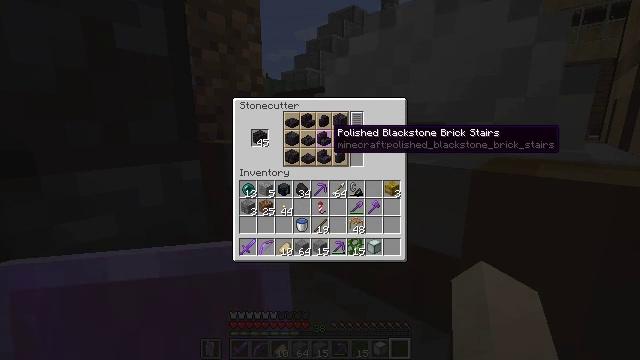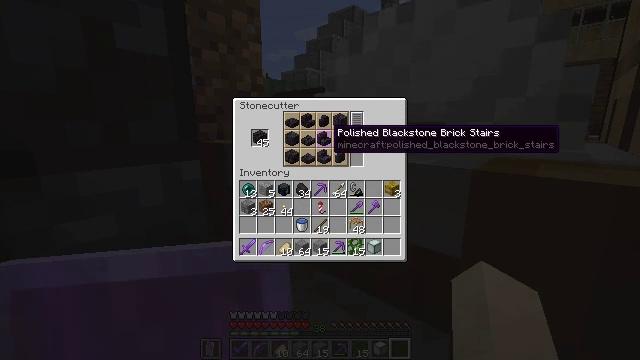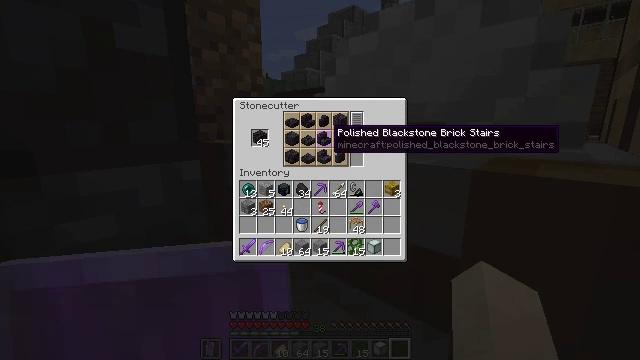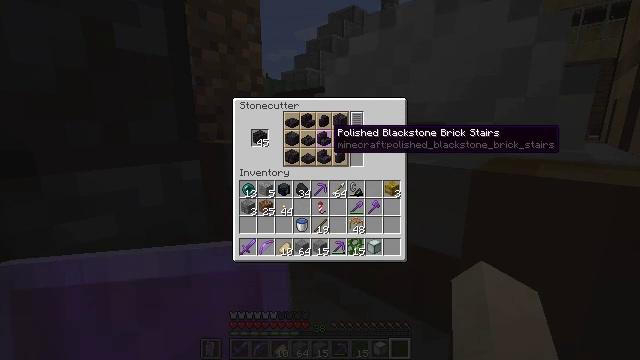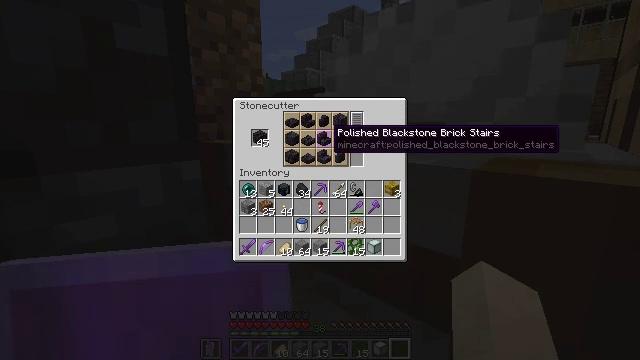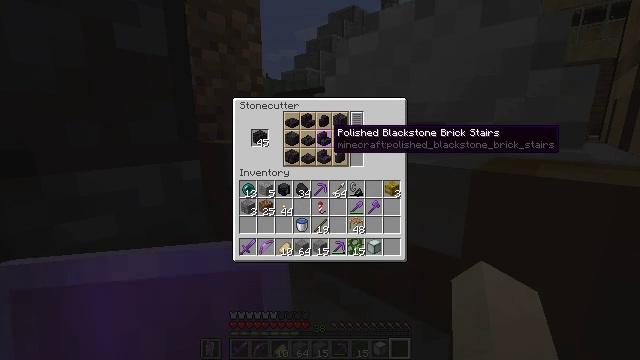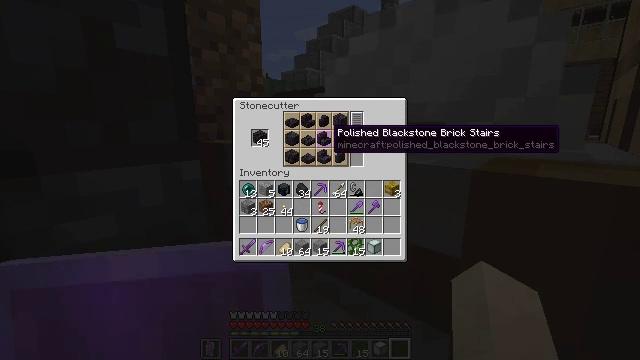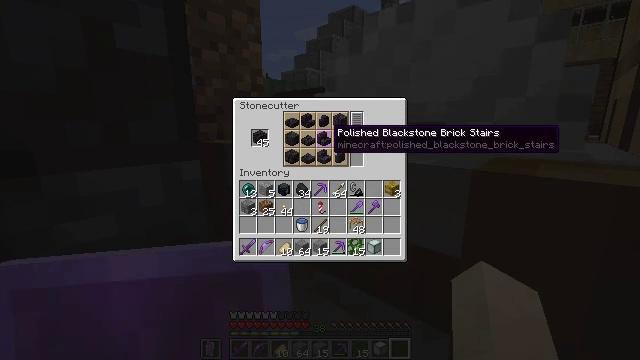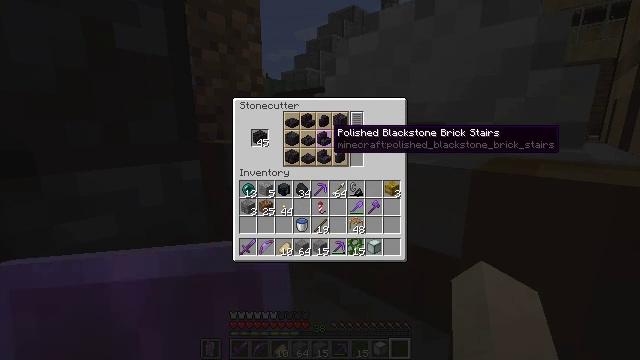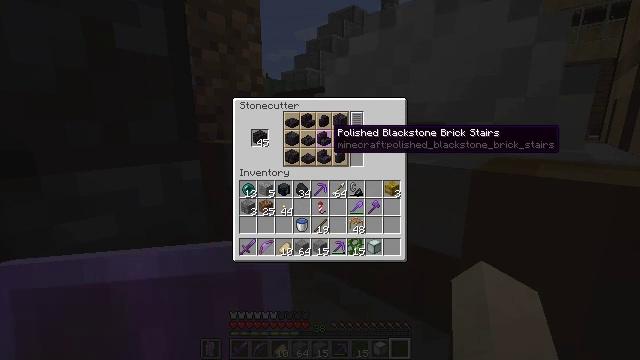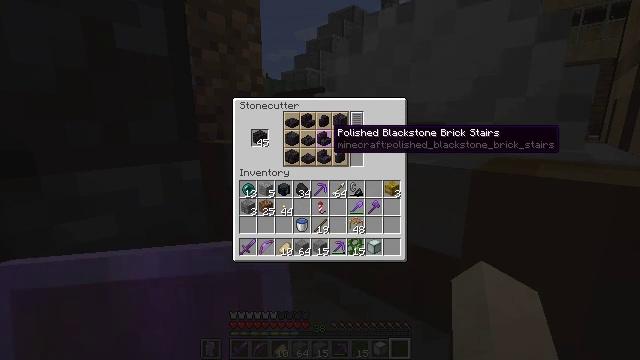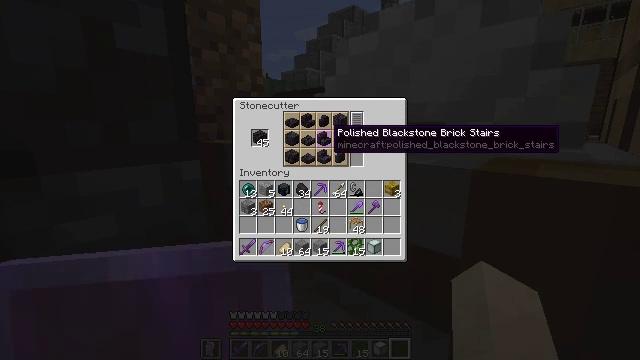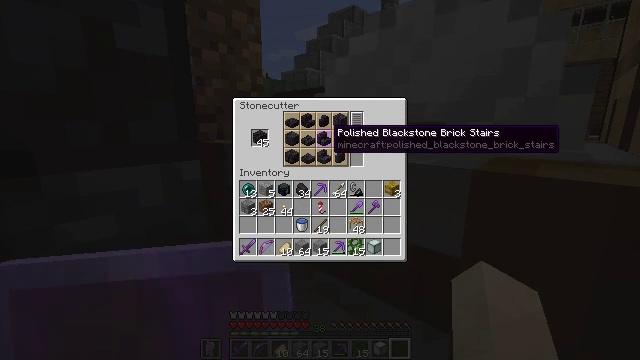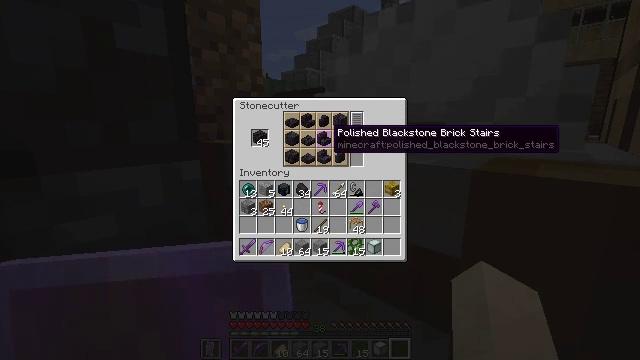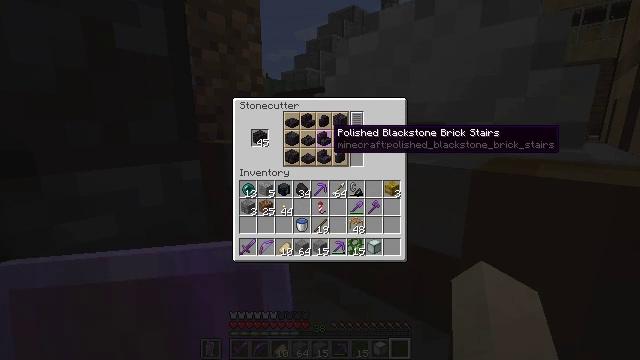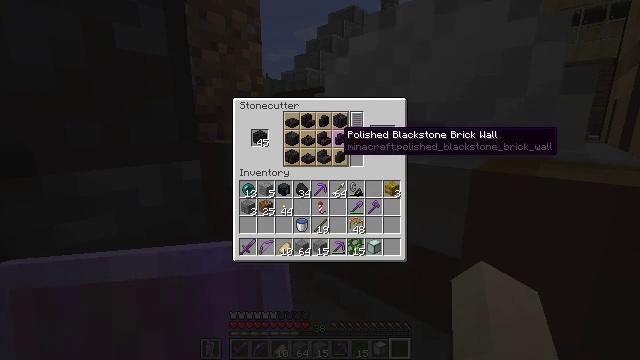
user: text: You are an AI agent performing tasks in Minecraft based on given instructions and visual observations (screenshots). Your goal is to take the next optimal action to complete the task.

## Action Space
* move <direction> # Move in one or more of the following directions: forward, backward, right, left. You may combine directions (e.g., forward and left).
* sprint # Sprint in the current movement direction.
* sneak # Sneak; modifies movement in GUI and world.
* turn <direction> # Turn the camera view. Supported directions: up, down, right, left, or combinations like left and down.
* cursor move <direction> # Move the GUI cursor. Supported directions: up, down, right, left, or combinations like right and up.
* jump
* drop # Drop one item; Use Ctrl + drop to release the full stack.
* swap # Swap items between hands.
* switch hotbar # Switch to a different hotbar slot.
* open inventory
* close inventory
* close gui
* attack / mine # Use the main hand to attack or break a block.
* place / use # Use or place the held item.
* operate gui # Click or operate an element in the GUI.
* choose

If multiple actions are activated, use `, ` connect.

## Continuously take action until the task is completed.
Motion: motion action
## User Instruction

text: Combine polished blackstone to craft polished blackstone stairs.
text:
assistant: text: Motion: no_op
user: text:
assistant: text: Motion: no_op
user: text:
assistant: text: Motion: no_op
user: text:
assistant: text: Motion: no_op
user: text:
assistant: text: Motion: no_op
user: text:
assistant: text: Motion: no_op
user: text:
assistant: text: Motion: no_op
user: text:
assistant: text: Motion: no_op
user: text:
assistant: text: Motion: no_op
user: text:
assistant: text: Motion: no_op
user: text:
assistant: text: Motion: no_op
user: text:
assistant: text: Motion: no_op
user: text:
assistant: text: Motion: no_op
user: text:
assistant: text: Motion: no_op
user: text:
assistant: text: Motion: turn right
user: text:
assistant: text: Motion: turn right
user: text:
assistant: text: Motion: turn right
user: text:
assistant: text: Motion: no_op
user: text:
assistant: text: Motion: no_op
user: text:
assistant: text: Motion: no_op
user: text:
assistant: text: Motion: no_op
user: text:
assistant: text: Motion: no_op
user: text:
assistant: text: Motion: no_op
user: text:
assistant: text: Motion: no_op
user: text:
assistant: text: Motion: no_op
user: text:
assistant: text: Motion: turn left
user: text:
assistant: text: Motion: no_op
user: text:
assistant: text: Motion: no_op
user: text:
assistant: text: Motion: no_op
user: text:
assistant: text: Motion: no_op